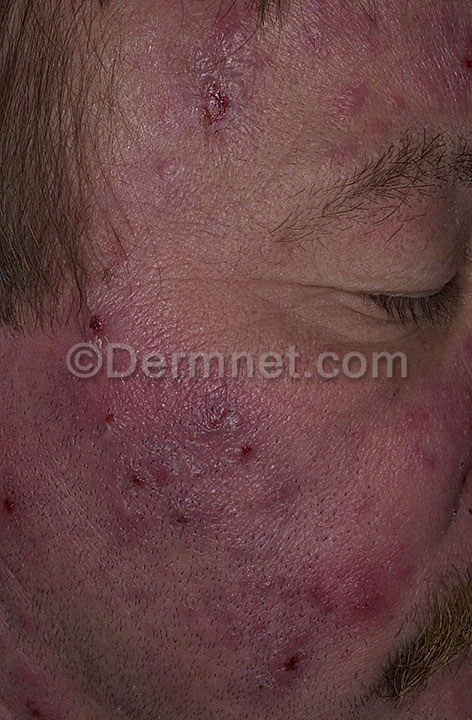
Disease: Acne and Rosacea Photos